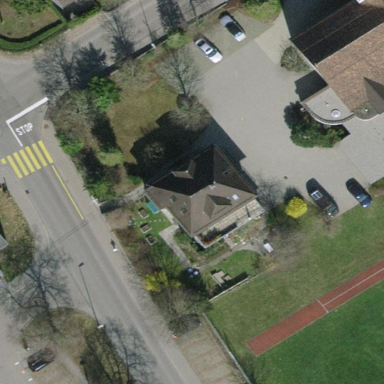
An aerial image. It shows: Detached building.